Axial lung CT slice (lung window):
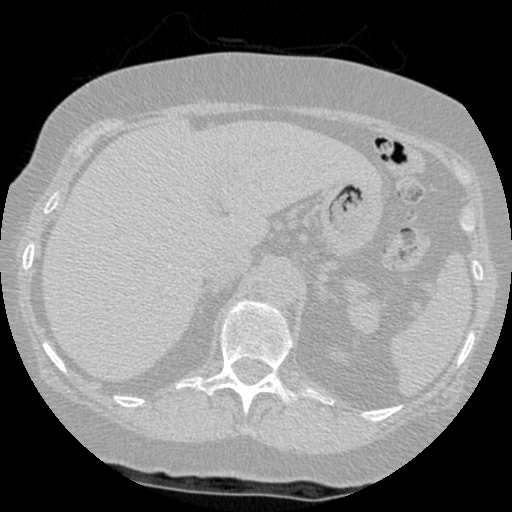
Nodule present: no